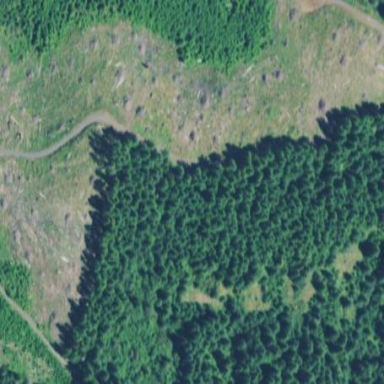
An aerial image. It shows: Clearcut area created by human activity.